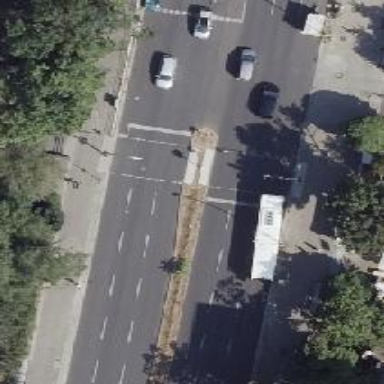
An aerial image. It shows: Traffic island located on footway.